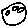
Label: moon